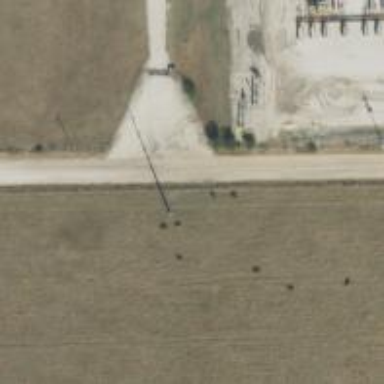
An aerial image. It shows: Power pole.